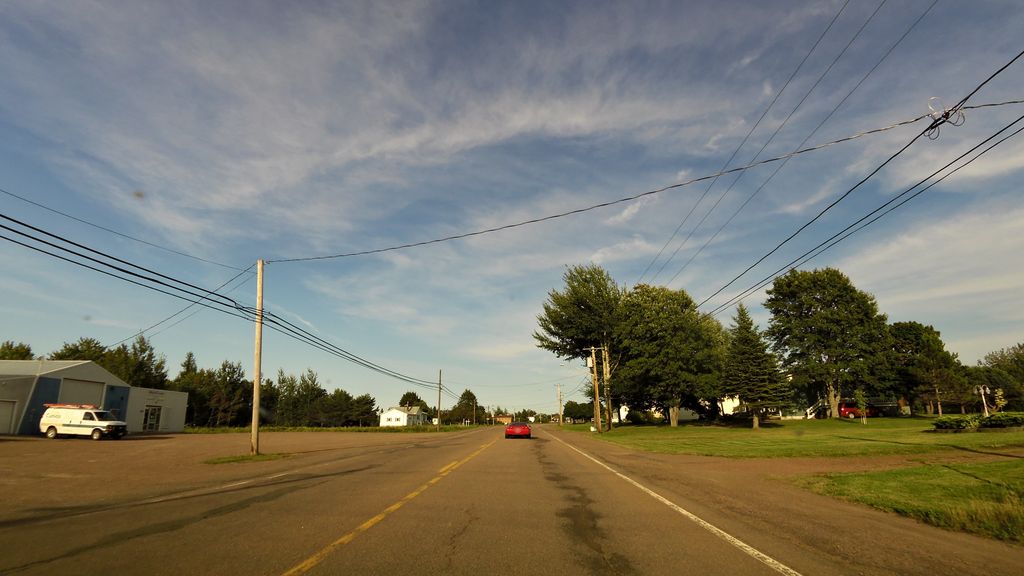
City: charlottetown